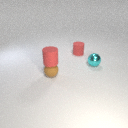
small red rubber cylinder above small brown rubber sphere